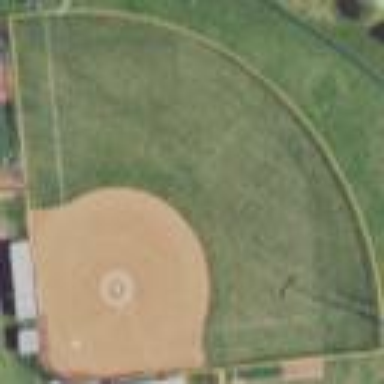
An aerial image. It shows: Softball pitch for leisure sports.